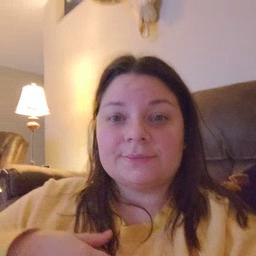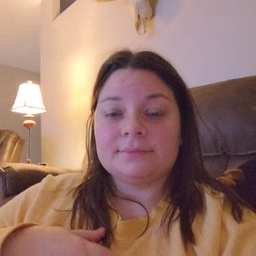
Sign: finish